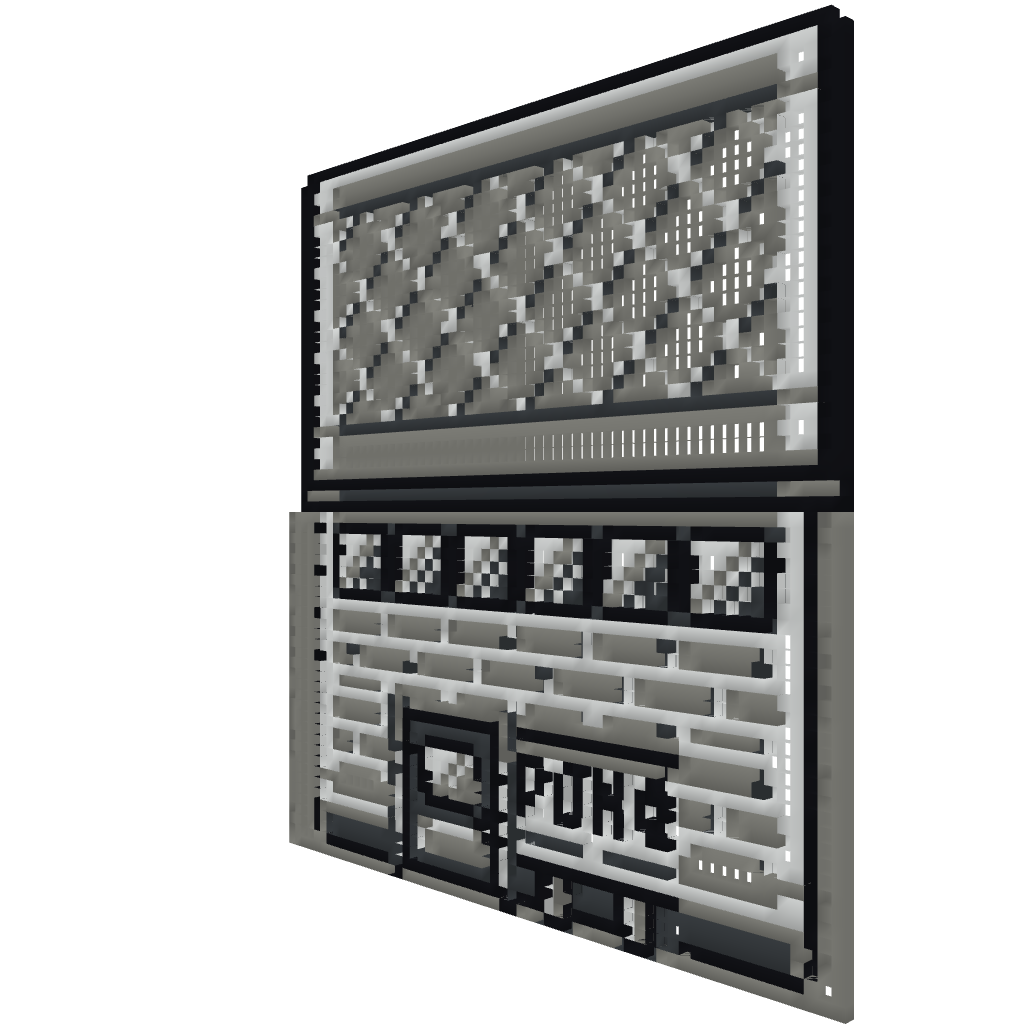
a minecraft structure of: PokéCenter 8-Bit POKÈMON RED